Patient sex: M
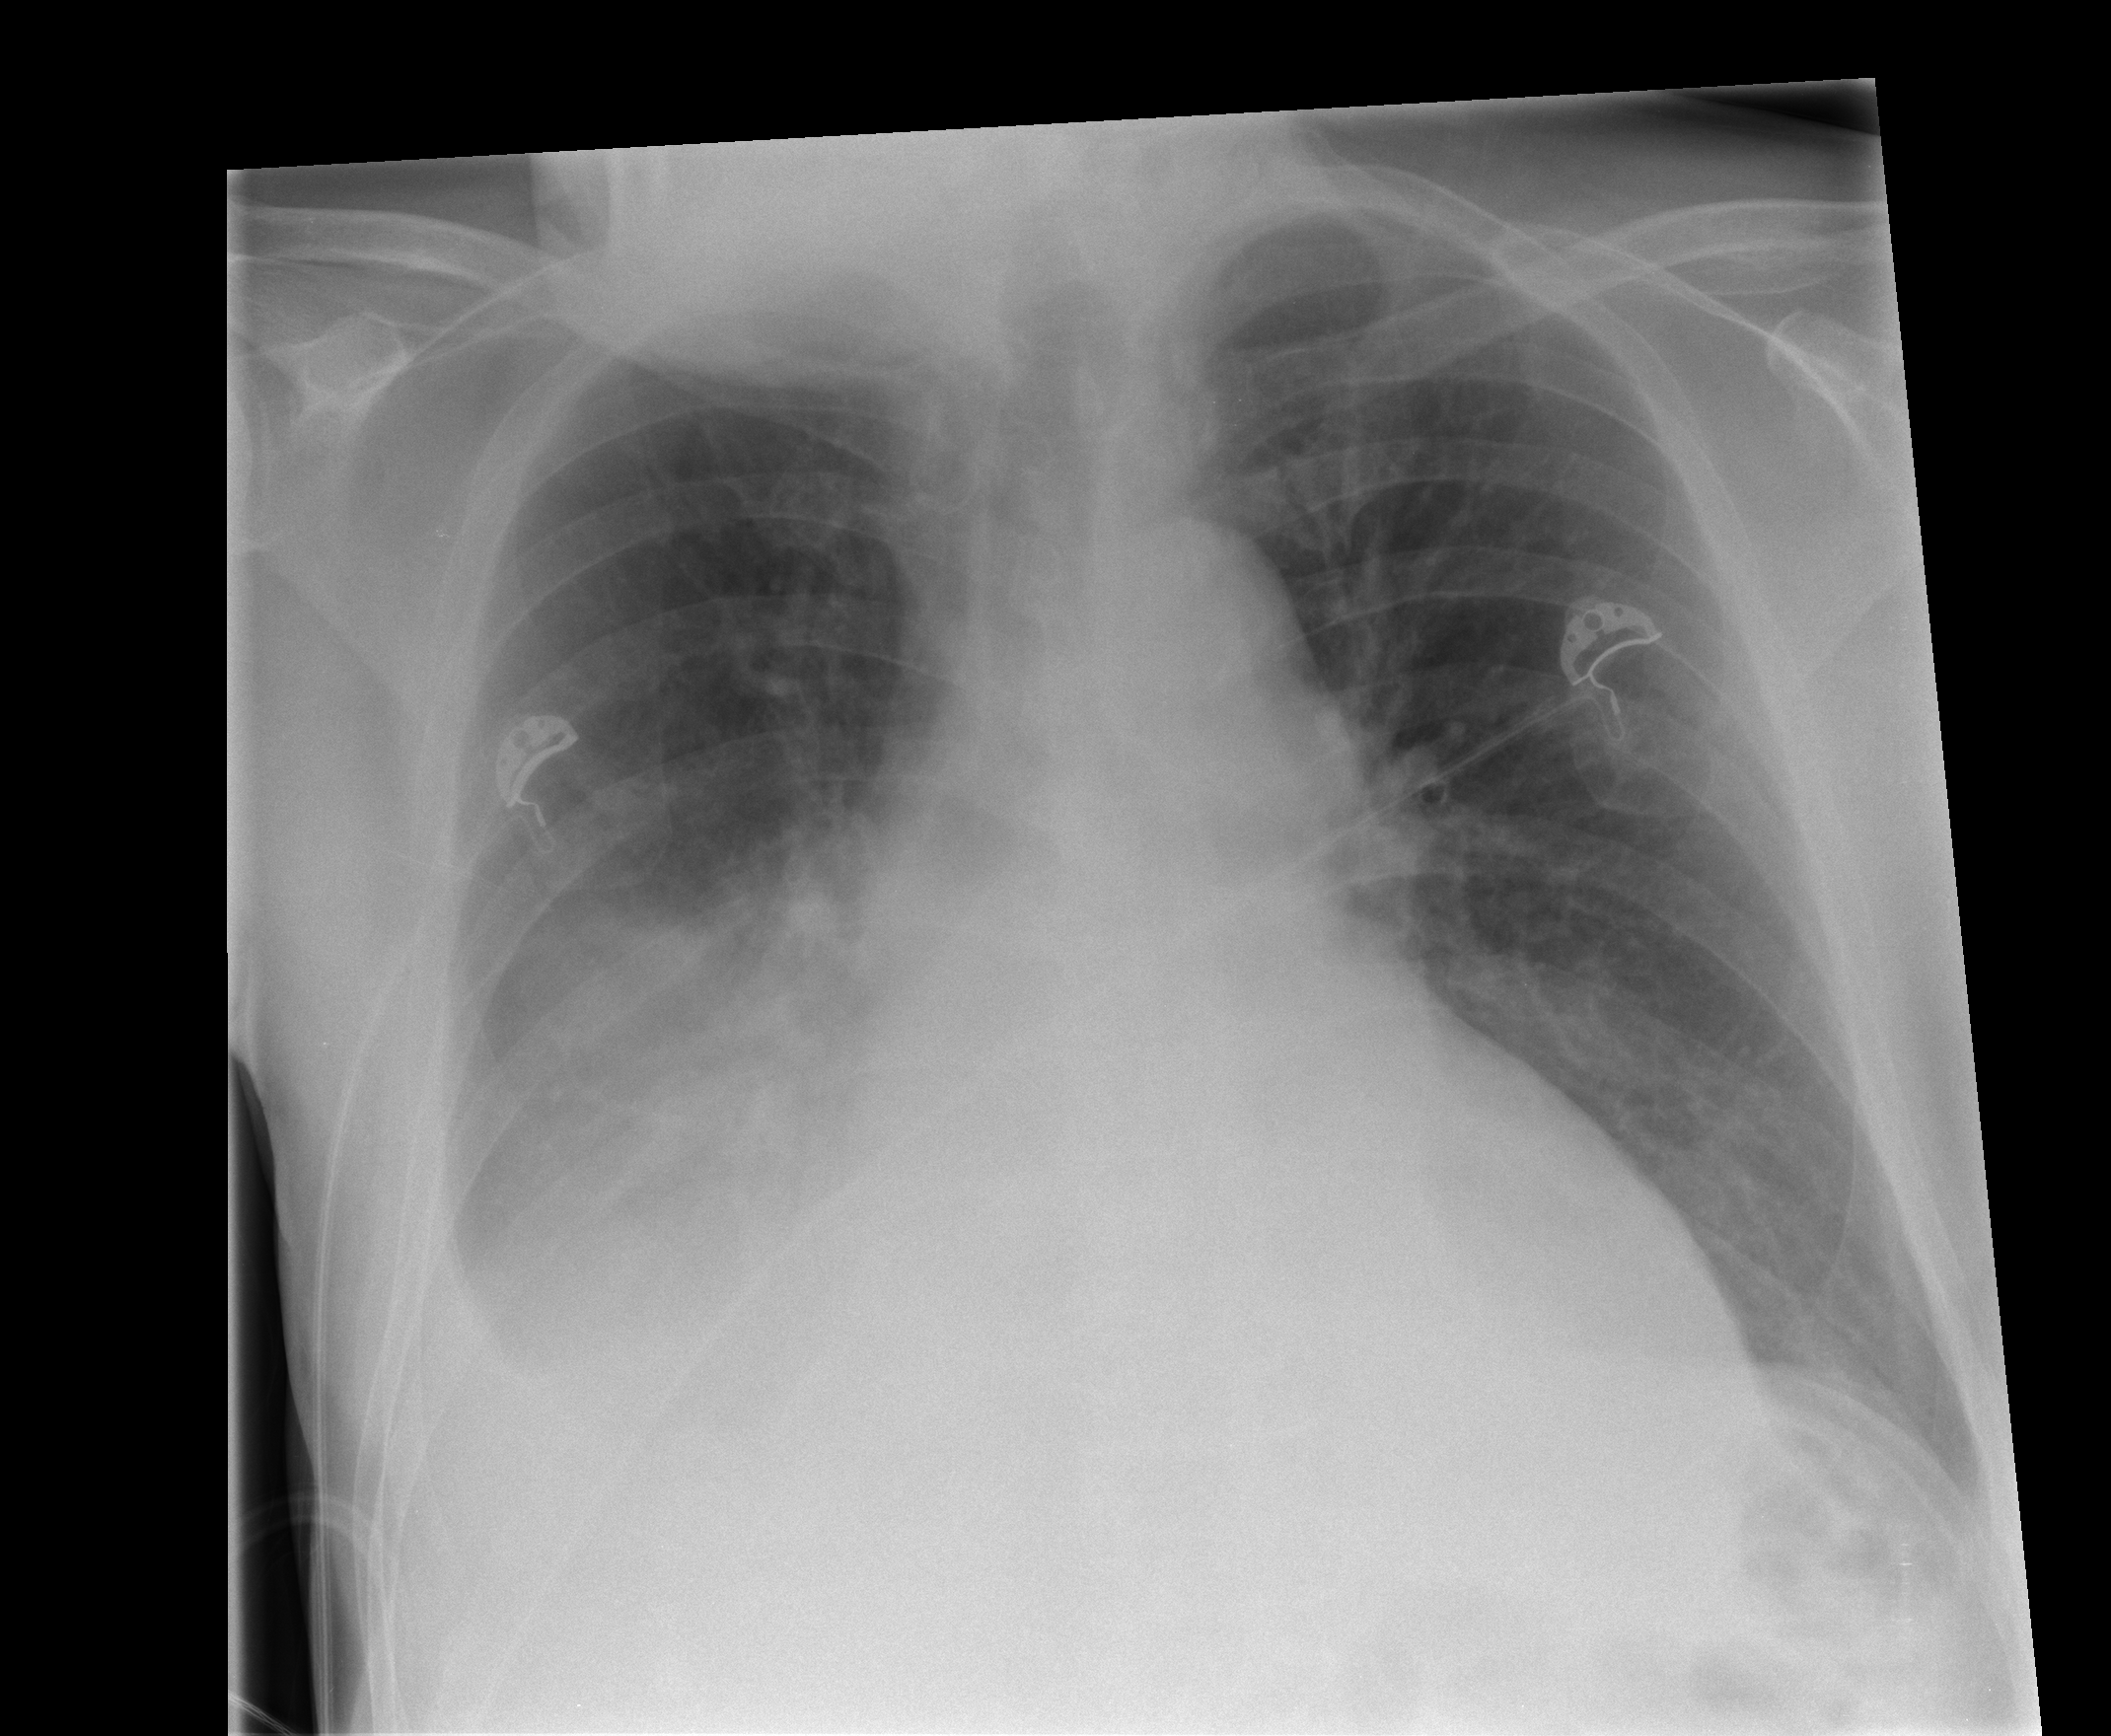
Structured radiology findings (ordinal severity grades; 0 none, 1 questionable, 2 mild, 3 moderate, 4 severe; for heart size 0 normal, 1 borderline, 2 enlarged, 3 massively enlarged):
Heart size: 2
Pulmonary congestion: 0
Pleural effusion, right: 2
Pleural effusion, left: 0
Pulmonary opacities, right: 3
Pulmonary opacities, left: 0
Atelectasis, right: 0
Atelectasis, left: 0